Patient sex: M
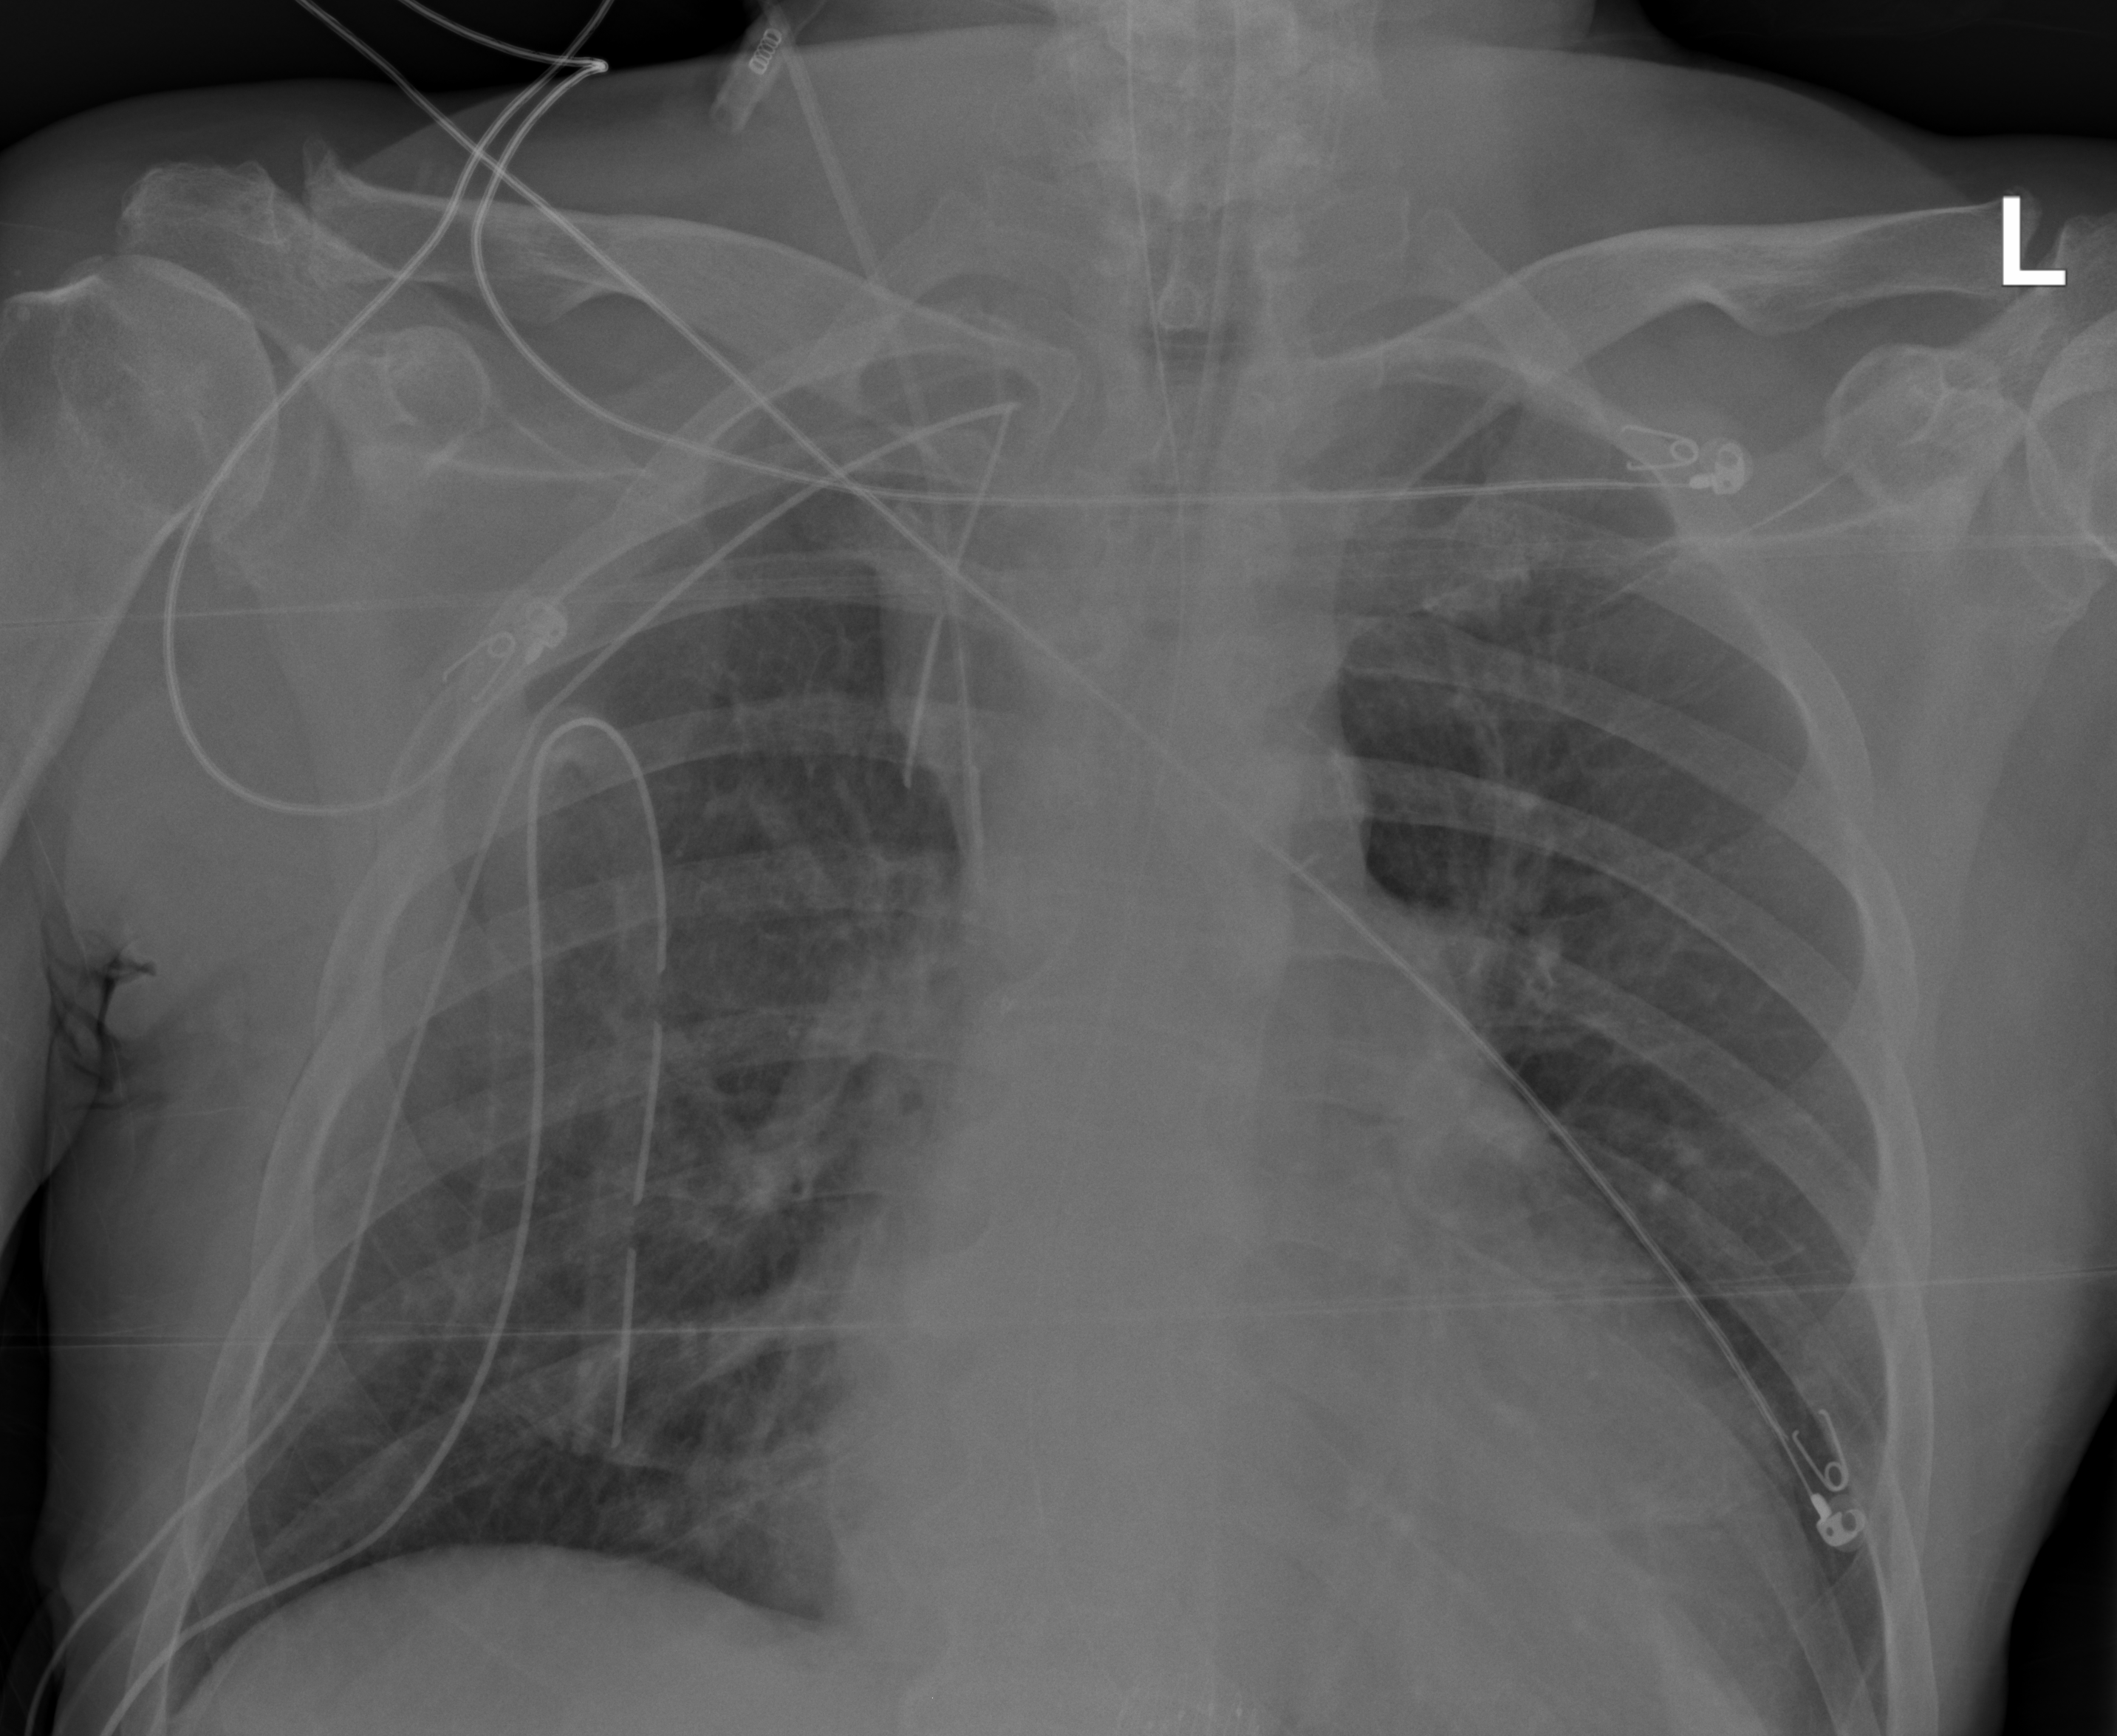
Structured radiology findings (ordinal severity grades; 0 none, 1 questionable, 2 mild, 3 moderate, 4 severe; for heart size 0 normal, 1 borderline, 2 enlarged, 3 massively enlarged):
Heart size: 2
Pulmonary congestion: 0
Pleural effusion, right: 0
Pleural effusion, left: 0
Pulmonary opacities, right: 2
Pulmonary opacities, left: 0
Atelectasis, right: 2
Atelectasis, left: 0